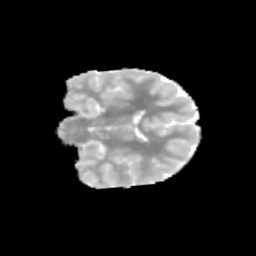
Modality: MD
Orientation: coronal
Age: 9
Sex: male
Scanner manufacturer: siemens
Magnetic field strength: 3 T
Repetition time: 3.8 s
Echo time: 0.07 s